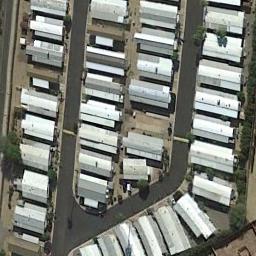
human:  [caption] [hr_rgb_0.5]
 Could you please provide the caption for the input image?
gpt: Many buildings of different shapes and sizes are in mobile home parks .

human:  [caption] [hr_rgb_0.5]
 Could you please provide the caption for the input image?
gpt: The mobile home park is on the open place next to the road .

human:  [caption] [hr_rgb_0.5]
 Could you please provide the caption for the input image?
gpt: There are hundreds of neatly arranged mobile homes in this area .

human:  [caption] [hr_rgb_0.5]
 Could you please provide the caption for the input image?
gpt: The mobile home park has some dense white mobile homes .

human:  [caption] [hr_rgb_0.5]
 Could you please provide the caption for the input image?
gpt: There are some gray and white buildings in the mobile home park .